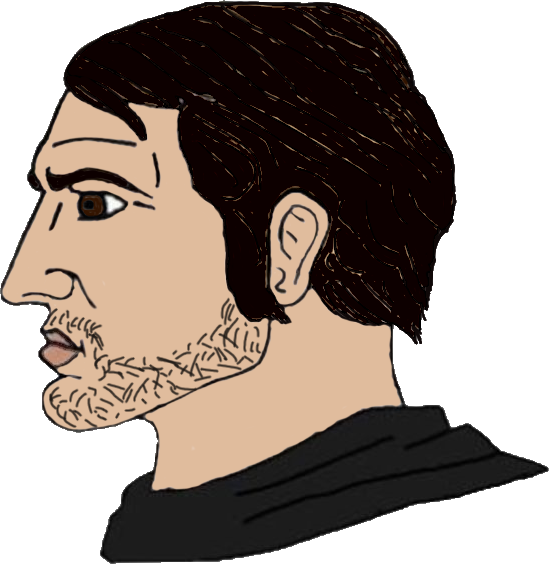
Label: 4_Yes_Chad